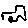
Label: car